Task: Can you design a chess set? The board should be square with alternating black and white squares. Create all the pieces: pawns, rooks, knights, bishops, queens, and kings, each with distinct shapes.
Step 1386:
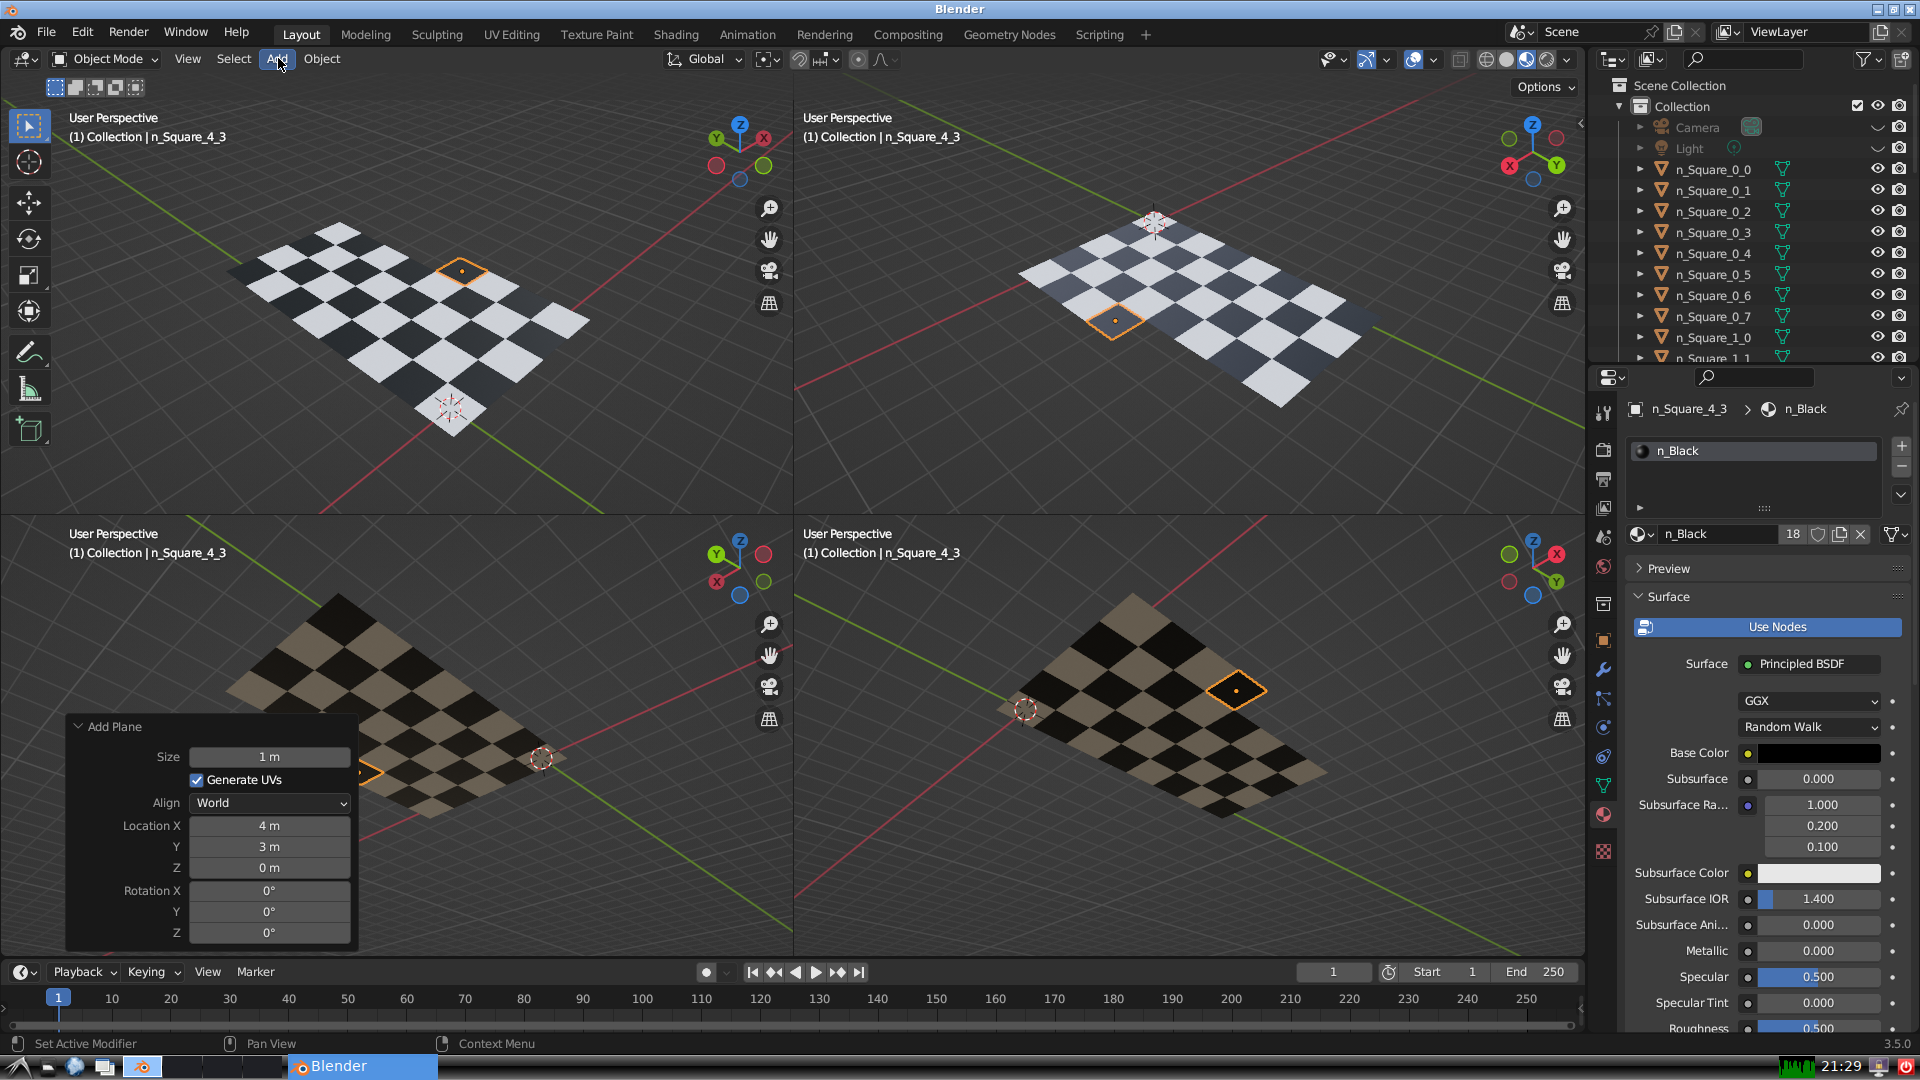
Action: click: no